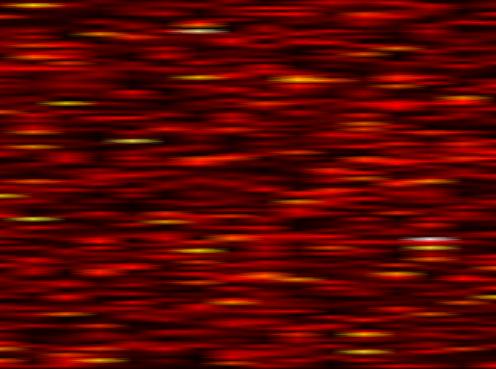
Label: FOFDM